Question: I'm using cakePHP to create a todo-application. CakePHP creates queries for you etc. That's why there must be no typo.
The error:
'''
Error: SQLSTATE[42S22]: Column not found: 1054 Unknown column 'Projecttask.projecttasks_name' in 'field list'
'''
The query:
'''
SQL Query: SELECT 'Itemrequirement'.'itemreq_id', 'Projecttask'.'projecttasks_name'
FROM 'gtd'.'itemrequirements' AS 'Itemrequirement'
LEFT JOIN 'gtd'.'projecttasks' AS 'ProjecttaskParent' ON ('Itemrequirement'.'itemreqs_rel_projectparents' = 'ProjecttaskParent'.'projecttasks_id')
LEFT JOIN 'gtd'.'projecttasks' AS 'ProjecttaskChild' ON ('Itemrequirement'.'itemreqs_rel_projectchilds' = 'ProjecttaskChild'.'projecttasks_id')
WHERE 1 = 1
ORDER BY 'Itemrequirement'.'itemreq_id' asc LIMIT 10000
'''
The database:

I'm growing quite clueless, as I've tried loads of things in phpmyadmin manually..
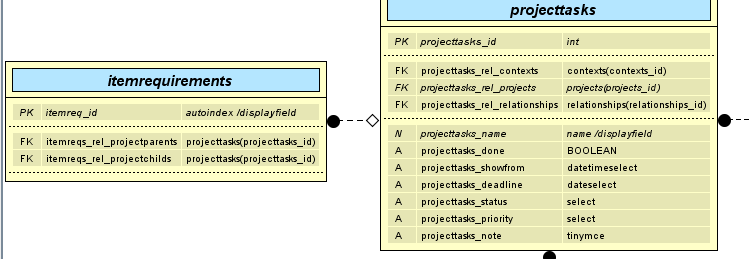
Answer: You are using 'projecttasks' twice
'''
LEFT JOIN 'gtd'.'projecttasks' AS 'ProjecttaskParent' ...
LEFT JOIN 'gtd'.'projecttasks' AS 'ProjecttaskChild' ...
'''
but with aliases 'ProjecttaskParent' and 'ProjecttaskChild', so you must use an alias instead of the table name
'''
'ProjecttaskParent'.'projecttasks_name'
'''
or
'''
'ProjecttaskChild'.'projecttasks_name'
'''
Your query should look as below (with 'ProjecttaskChild' alias fro example)
'''
SELECT 'Itemrequirement'.'itemreq_id', 'ProjecttaskChild'.'projecttasks_name'
FROM 'gtd'.'itemrequirements' AS 'Itemrequirement'
LEFT JOIN 'gtd'.'projecttasks' AS 'ProjecttaskParent' ON ('Itemrequirement'.'itemreqs_rel_projectparents' = 'ProjecttaskParent'.'projecttasks_id')
LEFT JOIN 'gtd'.'projecttasks' AS 'ProjecttaskChild' ON ('Itemrequirement'.'itemreqs_rel_projectchilds' = 'ProjecttaskChild'.'projecttasks_id')
WHERE 1 = 1
ORDER BY 'Itemrequirement'.'itemreq_id' asc LIMIT 10000
'''